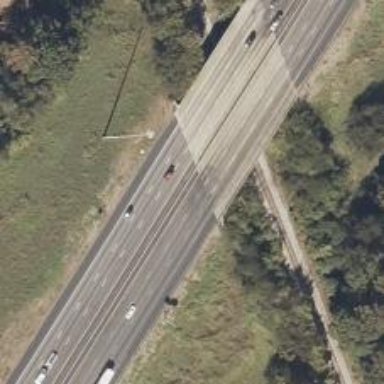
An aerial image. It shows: Asphalt motorway.